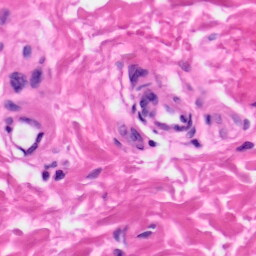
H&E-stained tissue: Skin